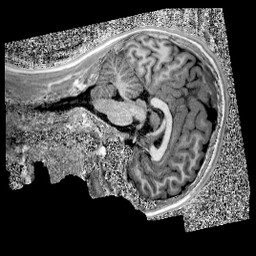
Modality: UNIT1
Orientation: sagittal
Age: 13
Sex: male
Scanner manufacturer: siemens
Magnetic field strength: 3 T
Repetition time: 4 s
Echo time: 0.00299 s